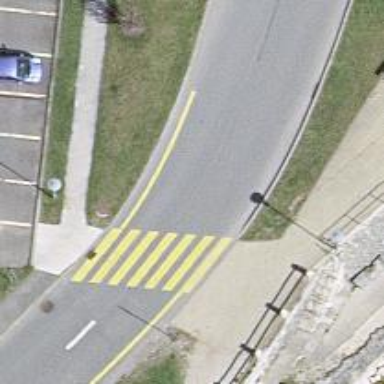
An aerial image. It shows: Uncontrolled road crossing.